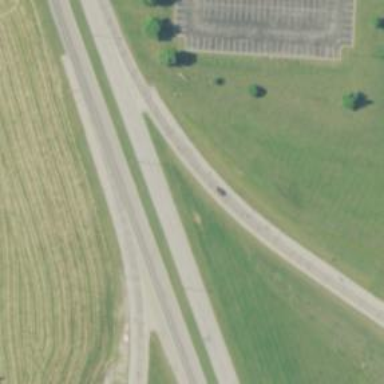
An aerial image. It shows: Primary link road with asphalt surface.